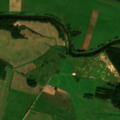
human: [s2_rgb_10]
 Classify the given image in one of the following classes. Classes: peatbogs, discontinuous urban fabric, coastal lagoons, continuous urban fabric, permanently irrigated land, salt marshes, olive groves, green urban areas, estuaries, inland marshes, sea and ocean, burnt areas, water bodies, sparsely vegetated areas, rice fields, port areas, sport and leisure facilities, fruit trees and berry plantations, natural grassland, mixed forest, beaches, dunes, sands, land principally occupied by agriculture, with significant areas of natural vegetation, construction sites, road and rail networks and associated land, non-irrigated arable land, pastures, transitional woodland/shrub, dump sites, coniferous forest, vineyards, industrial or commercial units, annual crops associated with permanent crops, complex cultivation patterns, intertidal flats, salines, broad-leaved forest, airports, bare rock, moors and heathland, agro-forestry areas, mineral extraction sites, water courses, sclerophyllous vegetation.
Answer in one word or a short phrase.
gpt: non-irrigated arable land, pastures, mixed forest, water courses